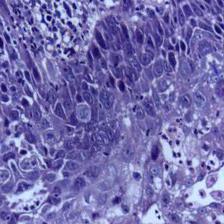
Diagnosis: Normal